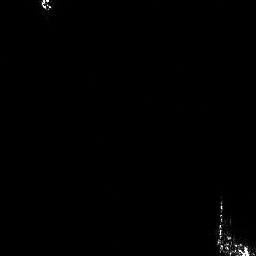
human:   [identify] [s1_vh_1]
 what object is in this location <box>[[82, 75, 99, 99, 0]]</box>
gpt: <ref>1 large ship at the bottom right</ref>